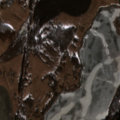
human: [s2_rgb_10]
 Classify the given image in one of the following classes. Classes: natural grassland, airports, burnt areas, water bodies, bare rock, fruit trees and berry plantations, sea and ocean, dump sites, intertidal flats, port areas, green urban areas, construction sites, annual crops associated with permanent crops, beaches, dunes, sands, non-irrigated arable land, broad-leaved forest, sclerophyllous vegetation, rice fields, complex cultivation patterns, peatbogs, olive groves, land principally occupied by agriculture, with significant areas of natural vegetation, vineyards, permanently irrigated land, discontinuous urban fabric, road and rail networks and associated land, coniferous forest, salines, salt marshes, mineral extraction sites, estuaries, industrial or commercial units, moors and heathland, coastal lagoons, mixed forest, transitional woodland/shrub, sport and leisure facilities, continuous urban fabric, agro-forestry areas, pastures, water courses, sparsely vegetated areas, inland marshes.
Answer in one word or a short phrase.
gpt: complex cultivation patterns, land principally occupied by agriculture, with significant areas of natural vegetation, broad-leaved forest, natural grassland, transitional woodland/shrub, water bodies